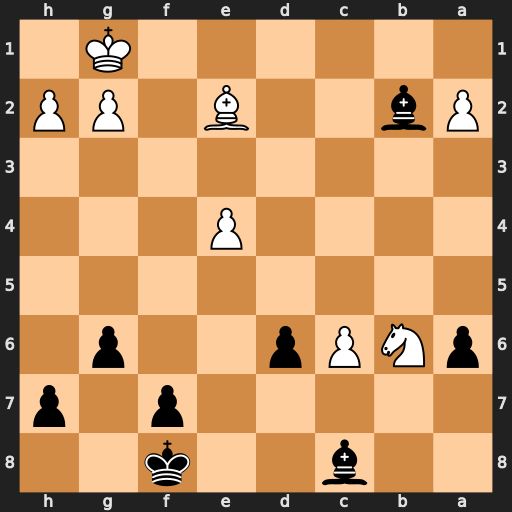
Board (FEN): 2b2k2/5p1p/pNPp2p1/8/4P3/8/Pb2B1PP/6K1
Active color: b
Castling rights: -
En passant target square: -
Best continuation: Bd4+ Kf1 Bxb6